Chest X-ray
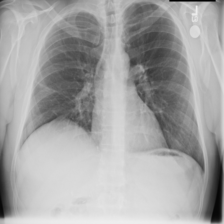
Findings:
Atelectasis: negative
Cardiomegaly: negative
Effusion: negative
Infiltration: negative
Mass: negative
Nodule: negative
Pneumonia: negative
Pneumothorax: negative
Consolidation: negative
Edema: negative
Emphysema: negative
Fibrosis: negative
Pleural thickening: negative
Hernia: negative